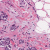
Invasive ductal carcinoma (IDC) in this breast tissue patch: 0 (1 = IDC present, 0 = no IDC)